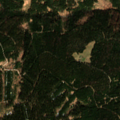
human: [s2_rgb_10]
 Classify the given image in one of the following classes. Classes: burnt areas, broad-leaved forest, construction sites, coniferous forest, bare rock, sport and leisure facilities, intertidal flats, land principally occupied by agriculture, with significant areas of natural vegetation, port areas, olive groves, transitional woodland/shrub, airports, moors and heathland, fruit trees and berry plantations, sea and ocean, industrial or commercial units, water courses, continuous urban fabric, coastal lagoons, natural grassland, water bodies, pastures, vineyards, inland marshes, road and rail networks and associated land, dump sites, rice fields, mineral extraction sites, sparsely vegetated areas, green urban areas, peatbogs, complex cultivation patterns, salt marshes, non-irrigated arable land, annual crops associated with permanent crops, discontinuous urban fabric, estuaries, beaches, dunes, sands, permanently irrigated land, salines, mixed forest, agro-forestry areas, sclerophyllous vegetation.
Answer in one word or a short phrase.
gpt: coniferous forest, mixed forest